Field crop: maize
Growth stage: 2
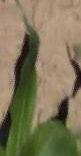
Species: maize